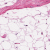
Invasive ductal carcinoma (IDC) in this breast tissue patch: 0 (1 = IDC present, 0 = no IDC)